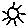
Label: sun